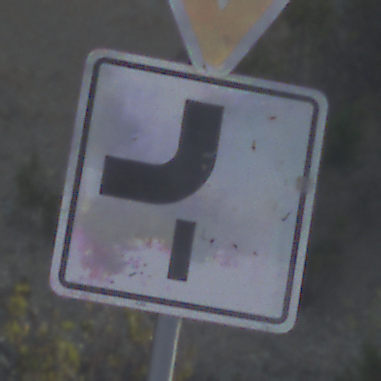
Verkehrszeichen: VerlaufVorfahrtsstrasse7
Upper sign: VorfahrtGewaehren
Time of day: MorningAfternoon
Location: Outdoor (Nature)
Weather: Clear
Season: NotSpecified
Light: Natural